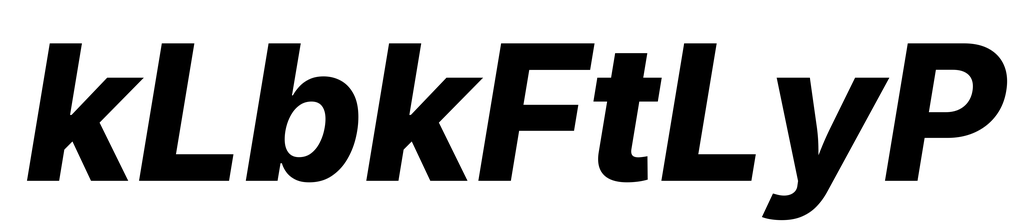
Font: Inter-Italic_ExtraBold_Italic